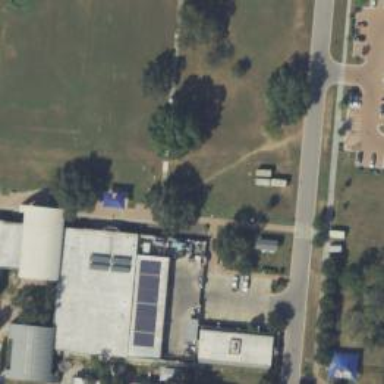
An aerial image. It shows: Animal shelter housed in building.